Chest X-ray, PA view. Patient: 53 years old, sex M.
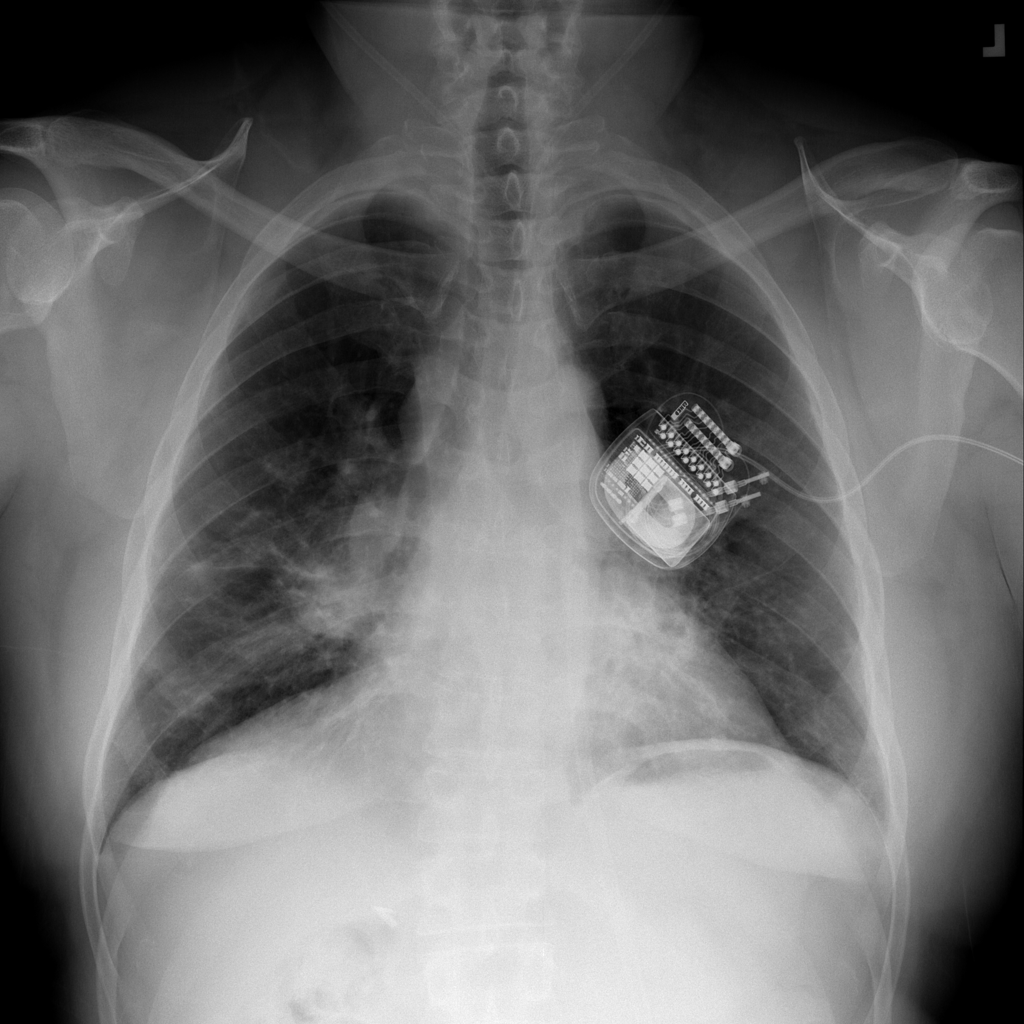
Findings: Consolidation, Infiltration